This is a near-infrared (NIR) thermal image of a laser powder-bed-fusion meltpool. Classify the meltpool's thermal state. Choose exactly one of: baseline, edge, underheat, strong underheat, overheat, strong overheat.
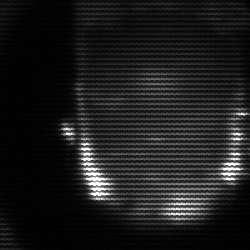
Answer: baseline